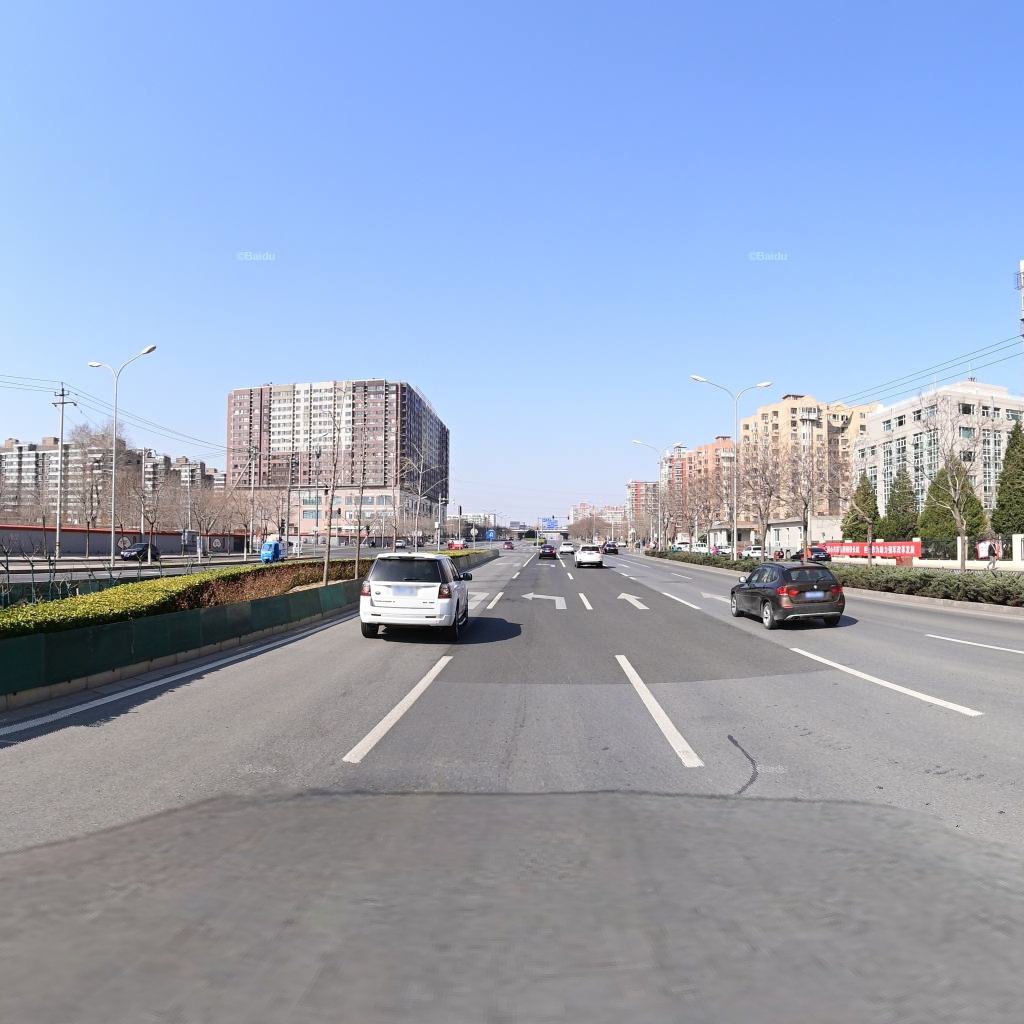
Region: Haidian
Road damage annotations: longitudinal patch